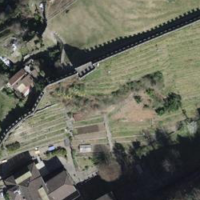
EUNIS habitat code: 55
Species observed at this site:
Aglais urticae
Phoenicurus ochruros
Corvus cornix
Podarcis muralis